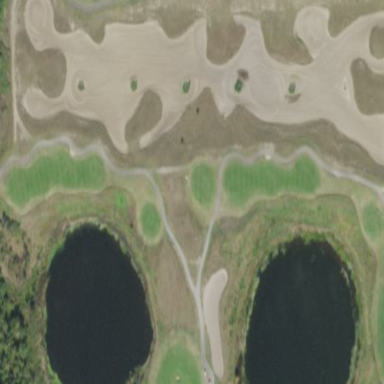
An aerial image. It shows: Area with grass used as rough in golf course.